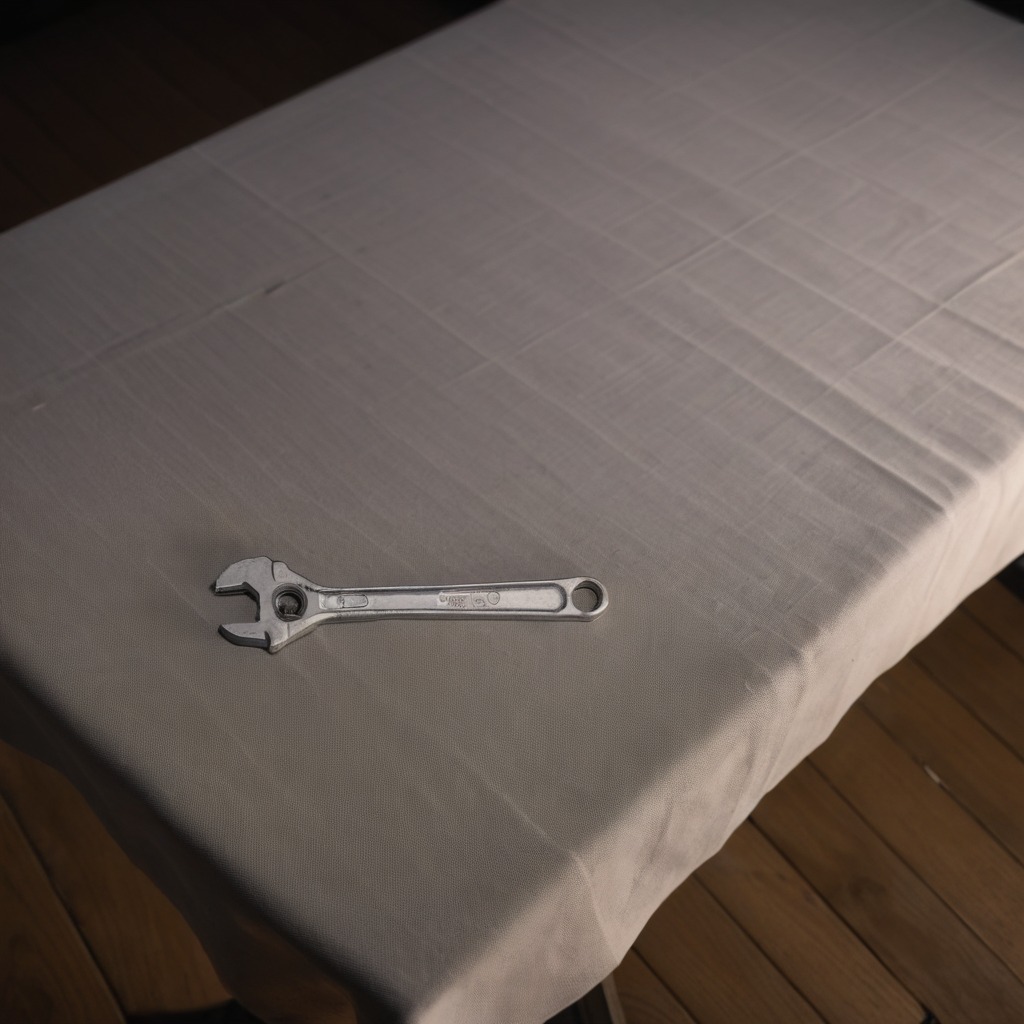
An wrench lies on a wooden table inside a workshop at night with soft shadows beneath the cloth.